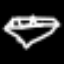
Label: diamond